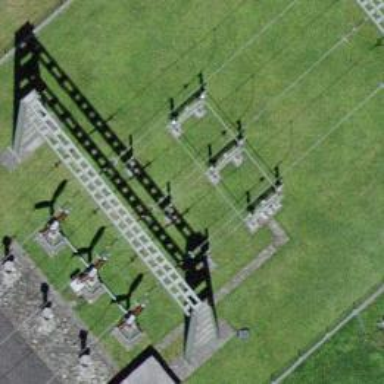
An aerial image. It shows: Three power lines with cables.